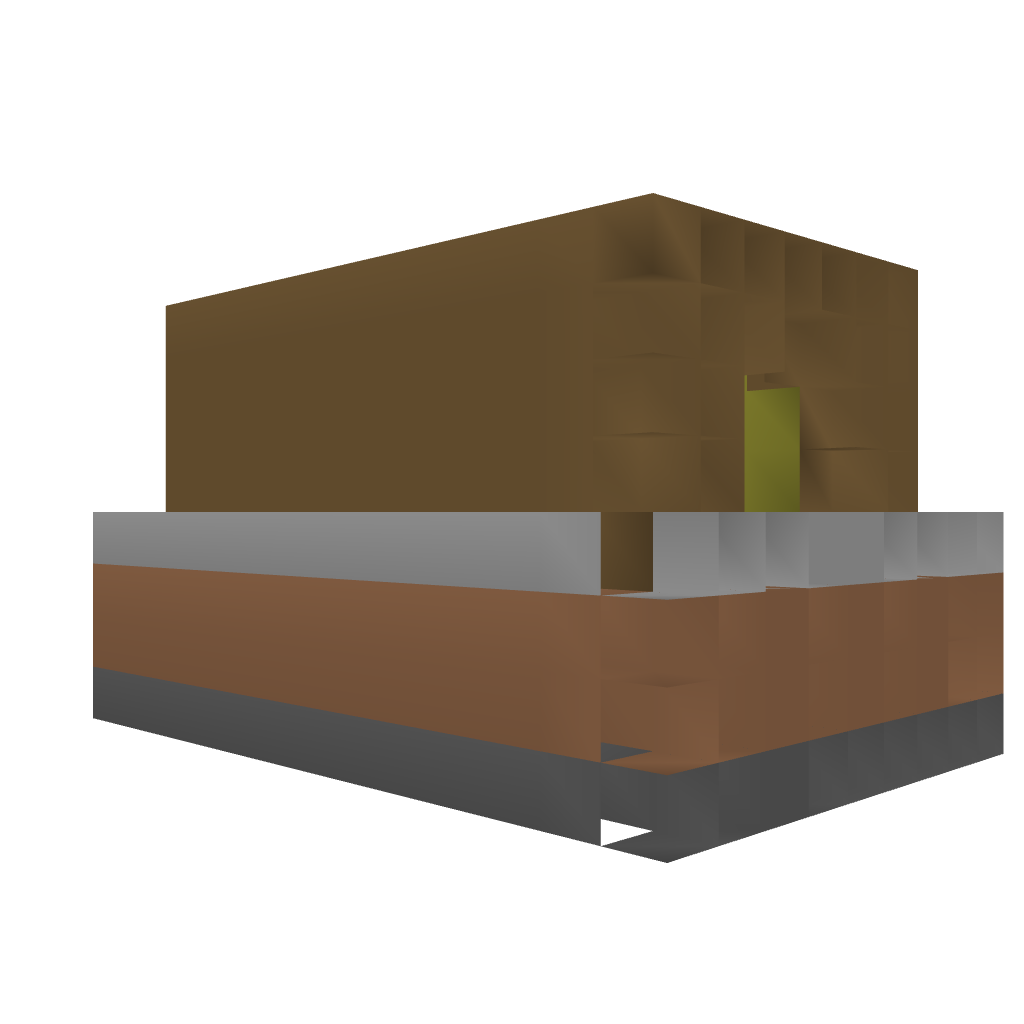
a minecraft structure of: Library